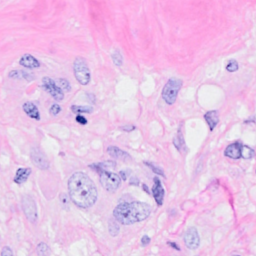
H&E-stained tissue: Breast